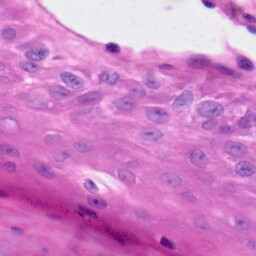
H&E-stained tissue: Skin